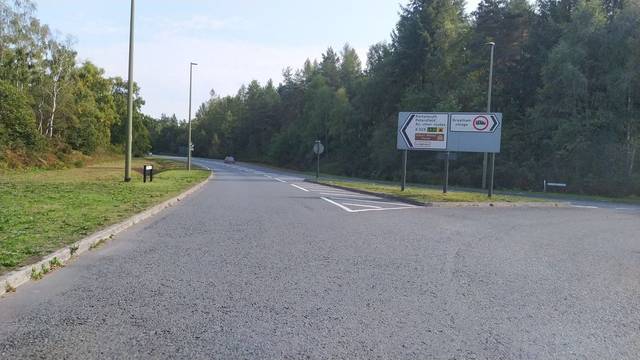
Region: United Kingdom
Coordinates: 51.079, -0.8828